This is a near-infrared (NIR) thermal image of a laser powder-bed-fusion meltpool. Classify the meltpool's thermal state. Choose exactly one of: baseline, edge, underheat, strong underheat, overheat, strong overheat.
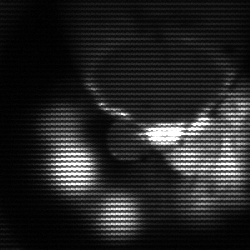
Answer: edge